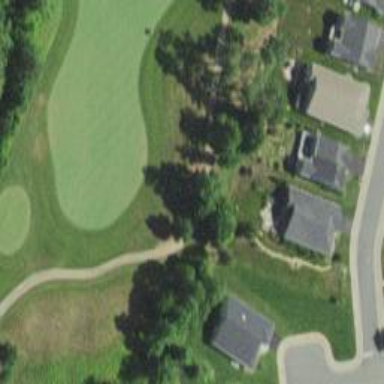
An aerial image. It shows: Path used for both walking and golf.